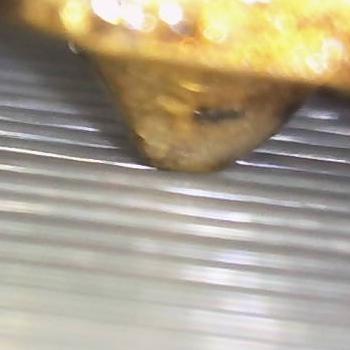
Flow rate: 144%